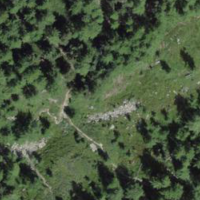
EUNIS habitat code: 41
Species observed at this site:
Nucifraga caryocatactes
Capra ibex